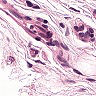
Metastatic tissue present: no